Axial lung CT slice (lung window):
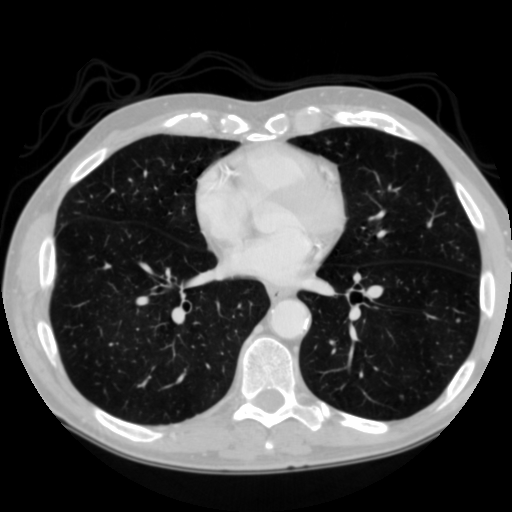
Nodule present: no